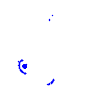
Particle: electron